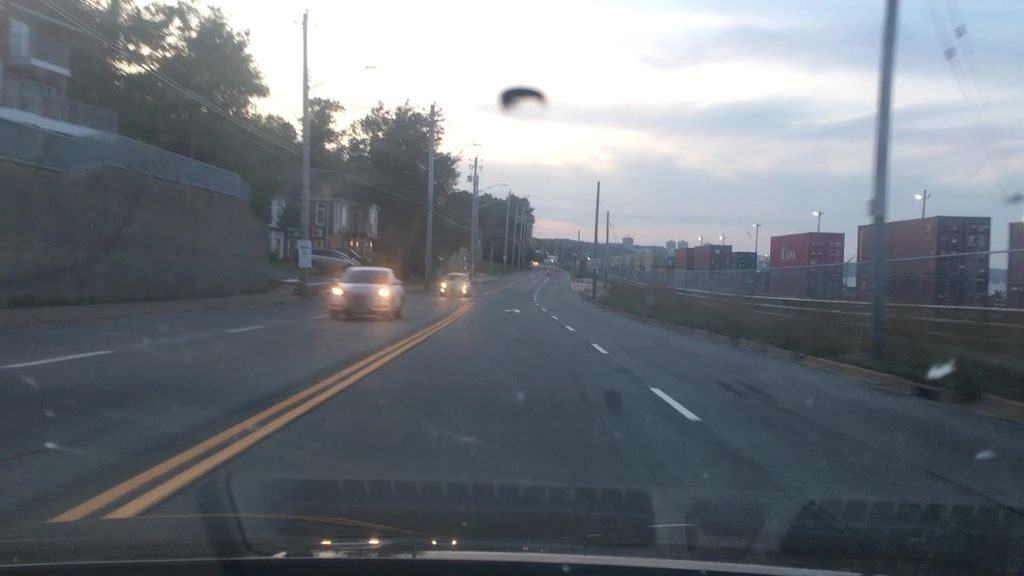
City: halifax